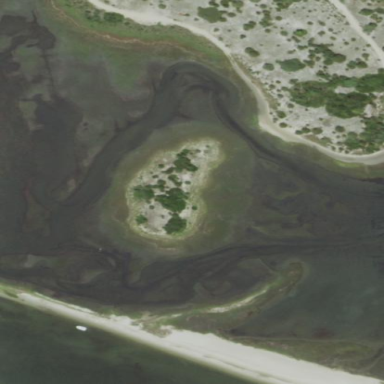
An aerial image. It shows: Image showing island.